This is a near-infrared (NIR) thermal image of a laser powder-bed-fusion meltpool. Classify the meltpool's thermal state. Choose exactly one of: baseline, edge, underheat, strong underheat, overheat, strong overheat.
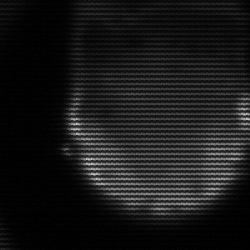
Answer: edge